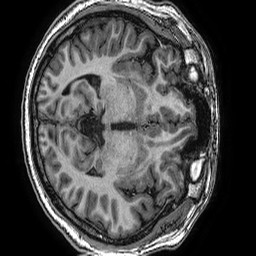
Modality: T1w
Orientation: axial
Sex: male
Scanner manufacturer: ge
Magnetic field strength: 3 T
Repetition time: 0.0077 s
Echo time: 0.003436 s